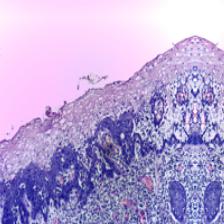
Diagnosis: Normal